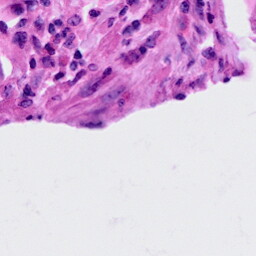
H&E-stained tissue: Cervix